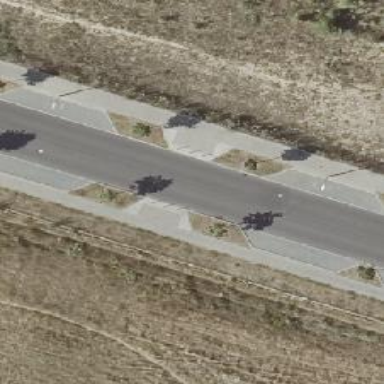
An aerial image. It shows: Uncontrolled crossing along footway.